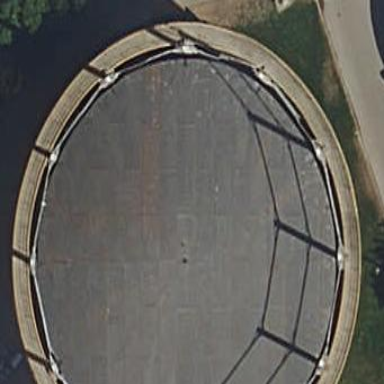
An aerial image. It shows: Storage tank that is man-made.